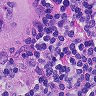
Metastatic tissue present: yes